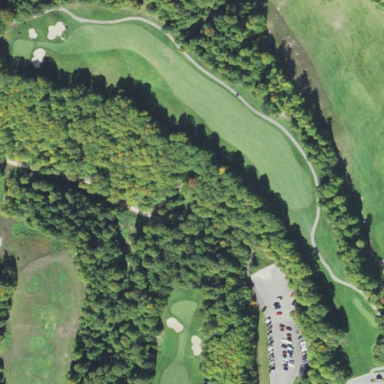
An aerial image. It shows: Area of rough grass used for golf.